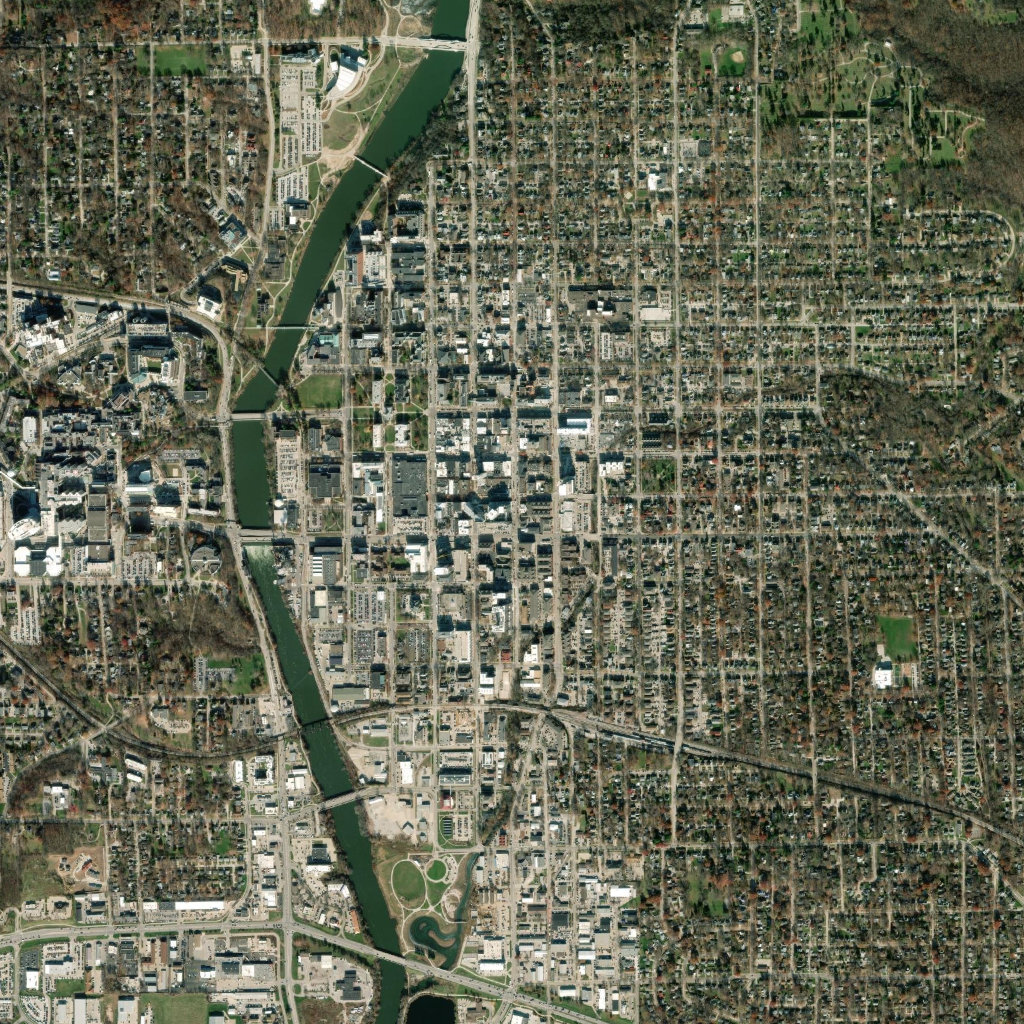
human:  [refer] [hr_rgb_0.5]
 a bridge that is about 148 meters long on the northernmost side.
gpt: <box>[[40, 3, 45, 5, 0]]</box>

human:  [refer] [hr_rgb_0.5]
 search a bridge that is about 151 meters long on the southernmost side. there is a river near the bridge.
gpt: <box>[[31, 77, 35, 79, 0]]</box>